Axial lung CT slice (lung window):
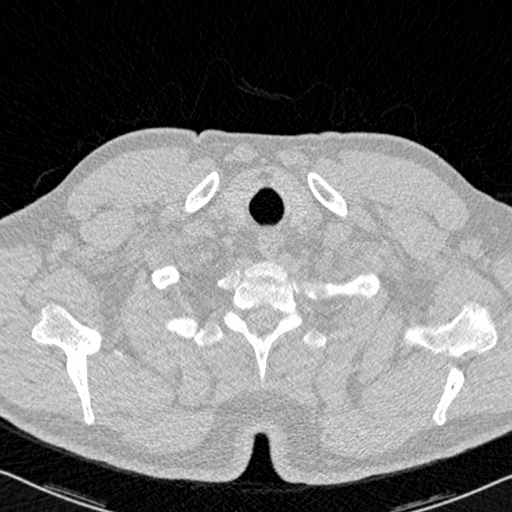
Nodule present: no